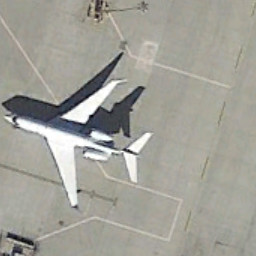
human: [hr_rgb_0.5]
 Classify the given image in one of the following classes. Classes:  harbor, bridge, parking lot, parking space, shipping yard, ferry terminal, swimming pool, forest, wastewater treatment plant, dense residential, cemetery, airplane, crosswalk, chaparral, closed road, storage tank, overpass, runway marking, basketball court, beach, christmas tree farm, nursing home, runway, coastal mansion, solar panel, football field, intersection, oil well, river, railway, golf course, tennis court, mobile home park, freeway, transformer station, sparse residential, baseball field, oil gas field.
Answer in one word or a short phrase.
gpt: airplane